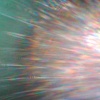
Label: sunburn